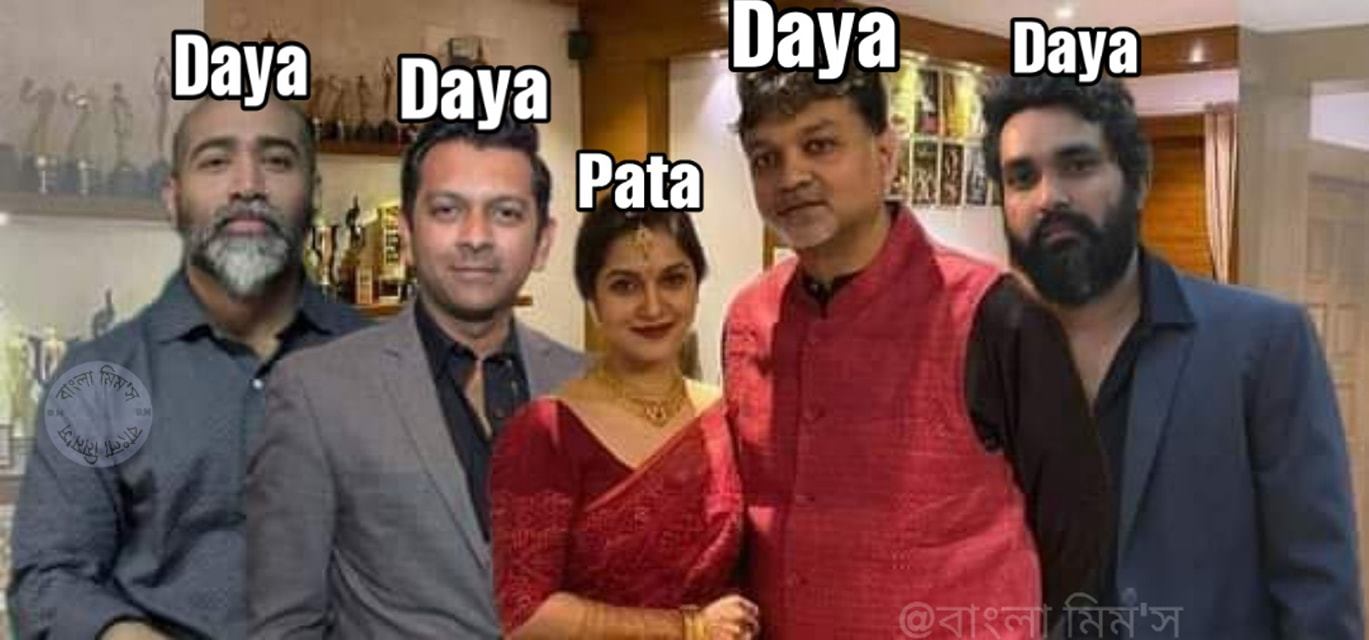
Caption: Daya Daya Pata Daya Daya
Label: hate